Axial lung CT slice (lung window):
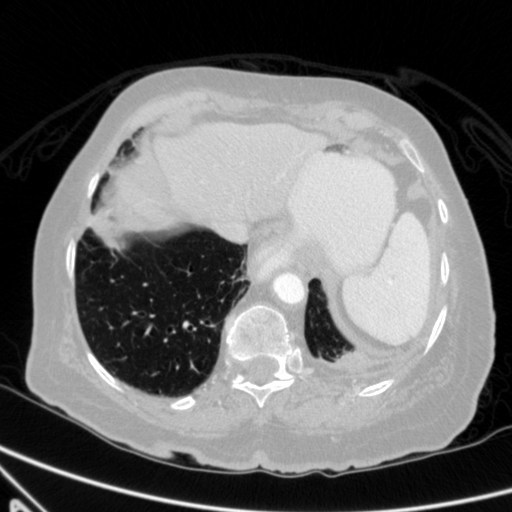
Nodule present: no